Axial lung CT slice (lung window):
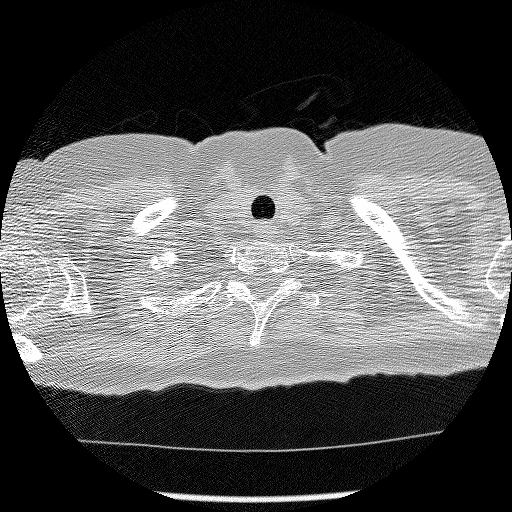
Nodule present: no